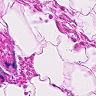
Metastatic tissue present: no